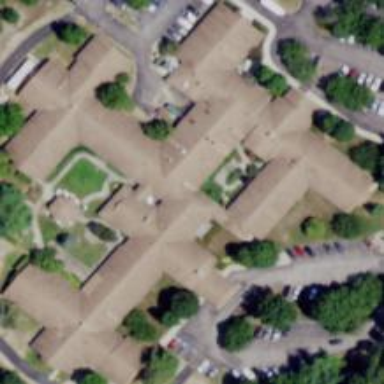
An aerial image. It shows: Nursing home building.